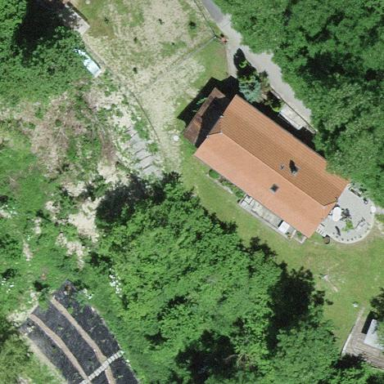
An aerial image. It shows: Residential building.